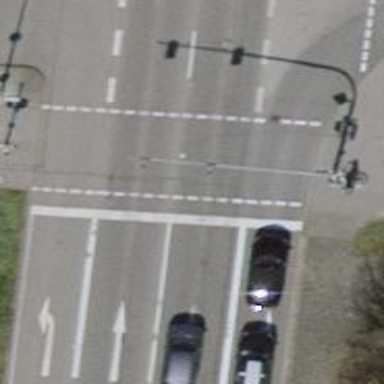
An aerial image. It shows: Road with traffic signals.